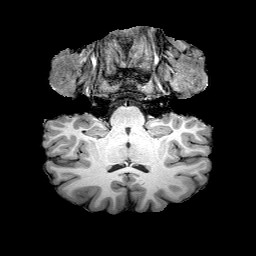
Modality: T1w
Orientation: sagittal
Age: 24
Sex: female
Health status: healthy